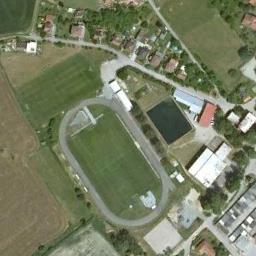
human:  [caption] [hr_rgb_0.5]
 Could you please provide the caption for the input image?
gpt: All the fields are green except the track .

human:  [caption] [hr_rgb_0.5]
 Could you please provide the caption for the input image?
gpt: There are numerous buildings beside the ground track field .

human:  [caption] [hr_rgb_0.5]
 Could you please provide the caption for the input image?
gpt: The track and field is built on the lawn next to the building and the bare land, Surrounded by a lot of vegetation .

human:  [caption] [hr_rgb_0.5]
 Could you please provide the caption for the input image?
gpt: The ground track field is surrounded by some houses and clearings .

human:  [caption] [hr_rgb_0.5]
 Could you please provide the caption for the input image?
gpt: There are green lawns around the ground track field with a gray track .